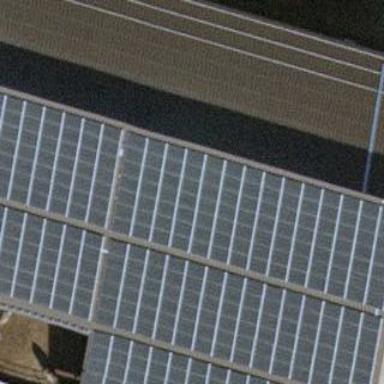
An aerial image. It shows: Solar photovoltaic panel generator.